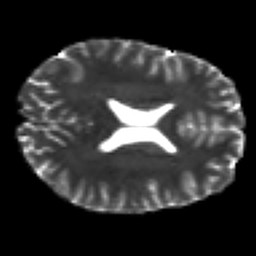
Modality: T2w
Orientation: axial
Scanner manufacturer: siemens
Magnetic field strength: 3 T
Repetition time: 7.8 s
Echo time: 0.09 s